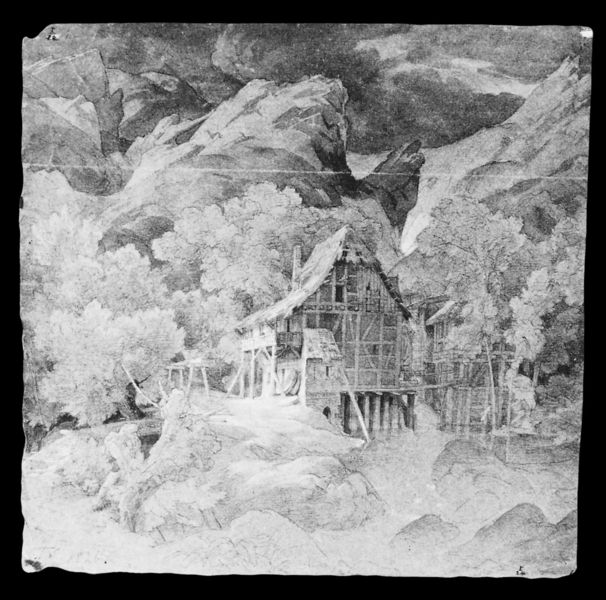
Titel: Der Kirchhof
Künstler: Carl Friedrich Lessing
Institution: Ohio/USA, Cincinnati Art Museum
Schlagwörter: baum, berg, felsen, gewitter, himmel, weiß, wolken, bäume, landschaft, holz, schwarz, stroh, zeichnung, dach, haus, zaun, steine, bach, mühle, hütte, blatt, wald, kamin, schornstein, berge, fels, gebirge, schattierung, balken, bretter, erker, asien, schwarz weiss, stich, fachwerk, fachwerkhaus, holzhaus, verfallen, wassermühle, stroh#dach, kaminj